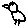
Label: bird